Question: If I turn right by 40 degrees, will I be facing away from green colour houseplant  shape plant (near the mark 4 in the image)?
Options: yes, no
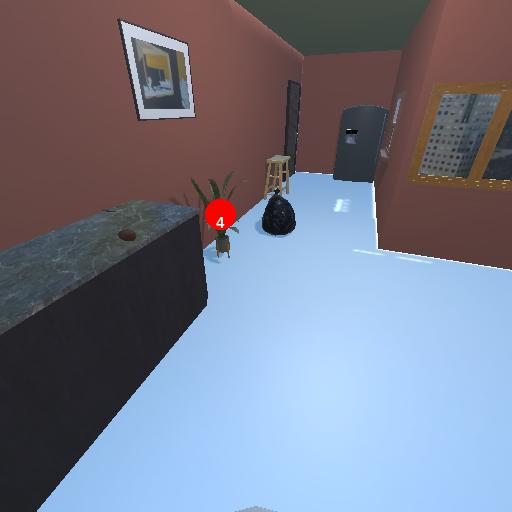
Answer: yes